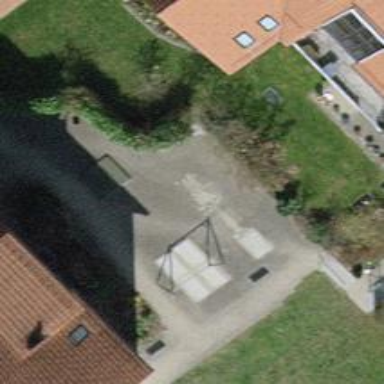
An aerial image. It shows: Playground area for leisure activities on the land.